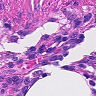
Metastatic tissue present: no